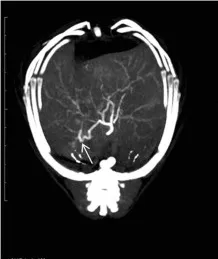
Maximum intensity projection CT images taken in the arterial phase [: axial.
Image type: radiology (ct)